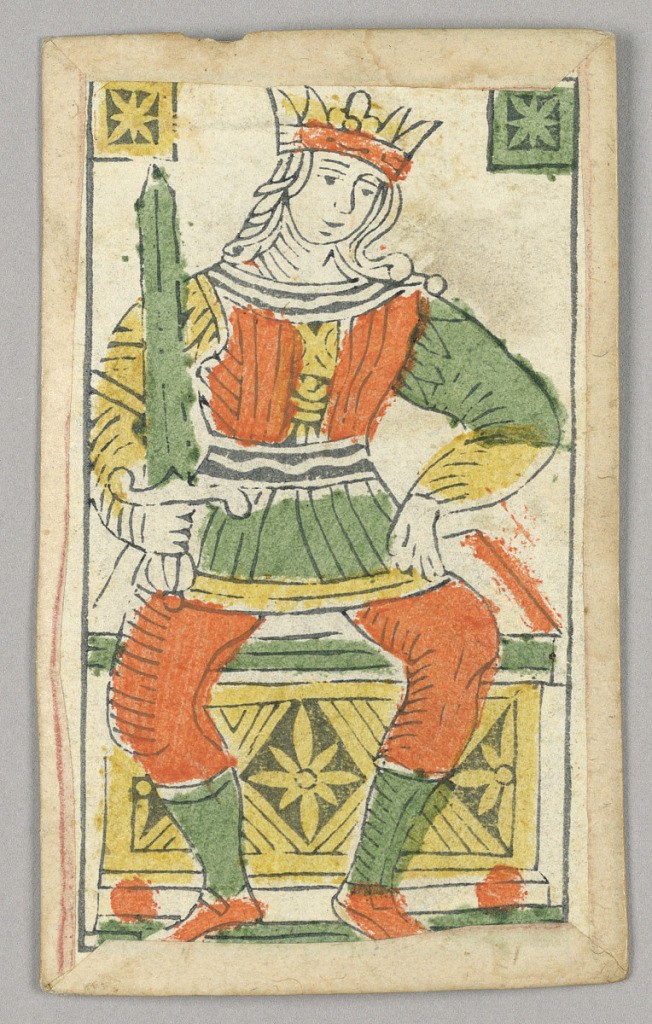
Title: Minchiate (Tarot) Playing Card
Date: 17th century
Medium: Stencil-colored woodblock print
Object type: Playing card
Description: Part of a set of Italian Minchiate playing cards.